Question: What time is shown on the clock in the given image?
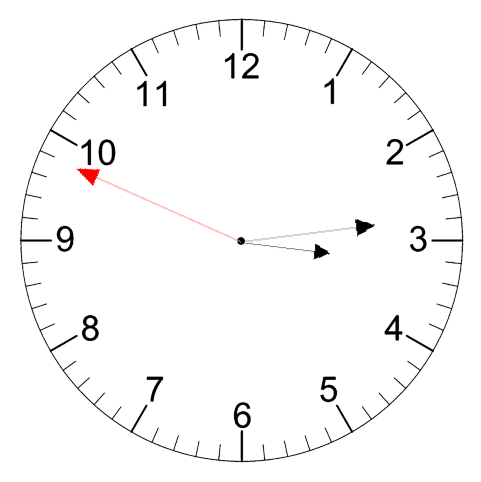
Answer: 03:13:49